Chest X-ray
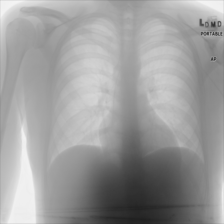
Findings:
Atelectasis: negative
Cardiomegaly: negative
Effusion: negative
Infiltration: negative
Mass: negative
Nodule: negative
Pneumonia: negative
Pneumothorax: negative
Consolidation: negative
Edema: negative
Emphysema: negative
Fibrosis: negative
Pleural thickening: negative
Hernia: negative